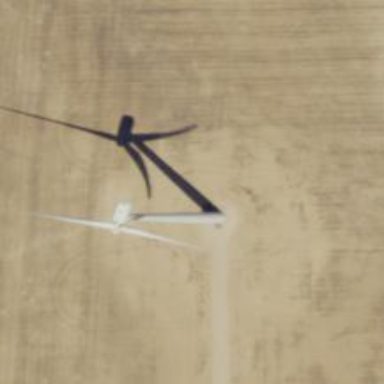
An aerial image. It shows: Wind generator powered by horizontal-axis wind turbine.